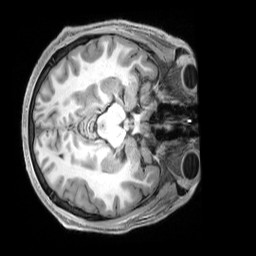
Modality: T1w
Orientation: axial
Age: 28
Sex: male
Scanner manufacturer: siemens
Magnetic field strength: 3 T
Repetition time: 2.3 s
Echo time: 0.00229 s